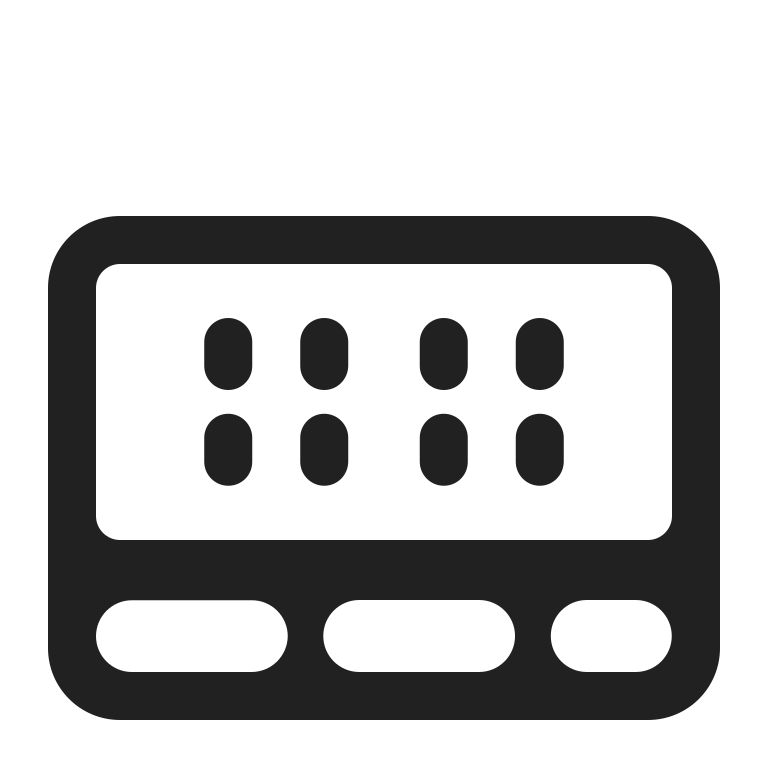
pager high contrast